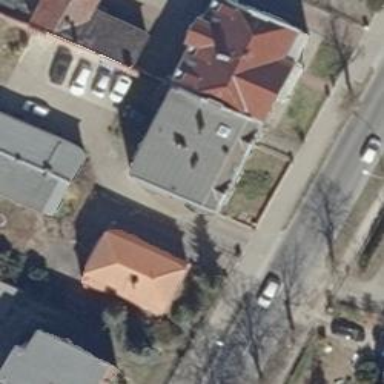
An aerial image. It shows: View of apartment building.